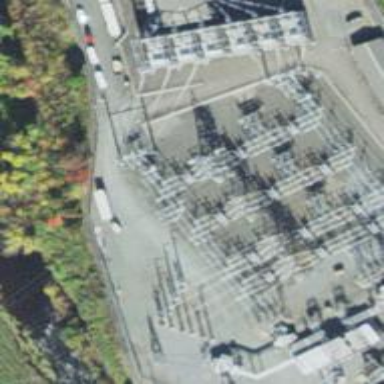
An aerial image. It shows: Switch used for power control.